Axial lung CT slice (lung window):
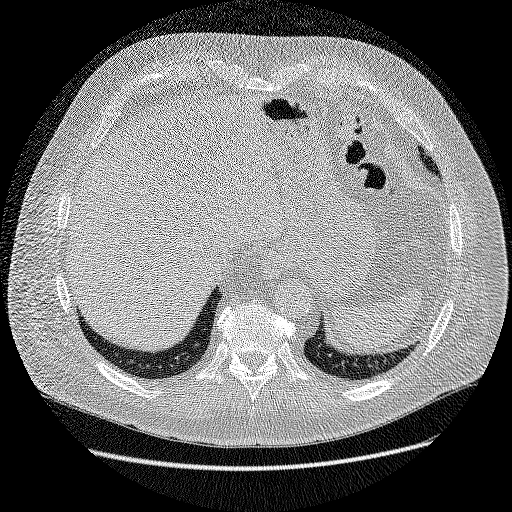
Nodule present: no